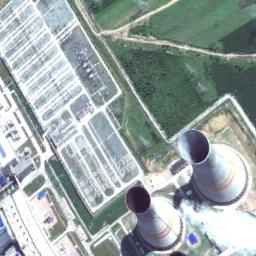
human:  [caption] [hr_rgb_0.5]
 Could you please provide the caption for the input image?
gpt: In the thermal power station there are neatly planned plants, Equipment and good greening, and there are three cooling towers .

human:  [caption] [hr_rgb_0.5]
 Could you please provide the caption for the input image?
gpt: There are many buildings next to the thermal power station .

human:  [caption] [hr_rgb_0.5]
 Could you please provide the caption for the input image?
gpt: There is a thermal power station that is emitting smoke between two roads .

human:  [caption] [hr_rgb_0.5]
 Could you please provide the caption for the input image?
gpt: The thermal power station is on the grass next to some buildings .

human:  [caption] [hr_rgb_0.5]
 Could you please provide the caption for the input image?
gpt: There are some white buildings and two chimneys on the thermal power station .